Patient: sex F, age 83
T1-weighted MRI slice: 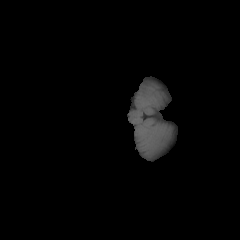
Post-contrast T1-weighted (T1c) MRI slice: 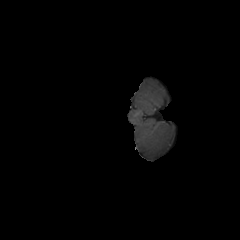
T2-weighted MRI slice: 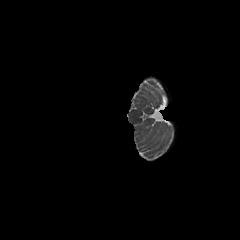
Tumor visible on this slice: no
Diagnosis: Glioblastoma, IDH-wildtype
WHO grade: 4